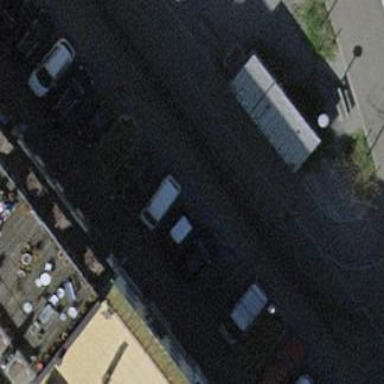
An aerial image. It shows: Street-side parking area.